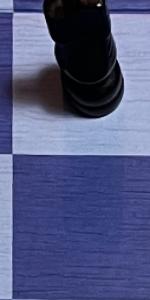
Label: Empty